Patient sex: M
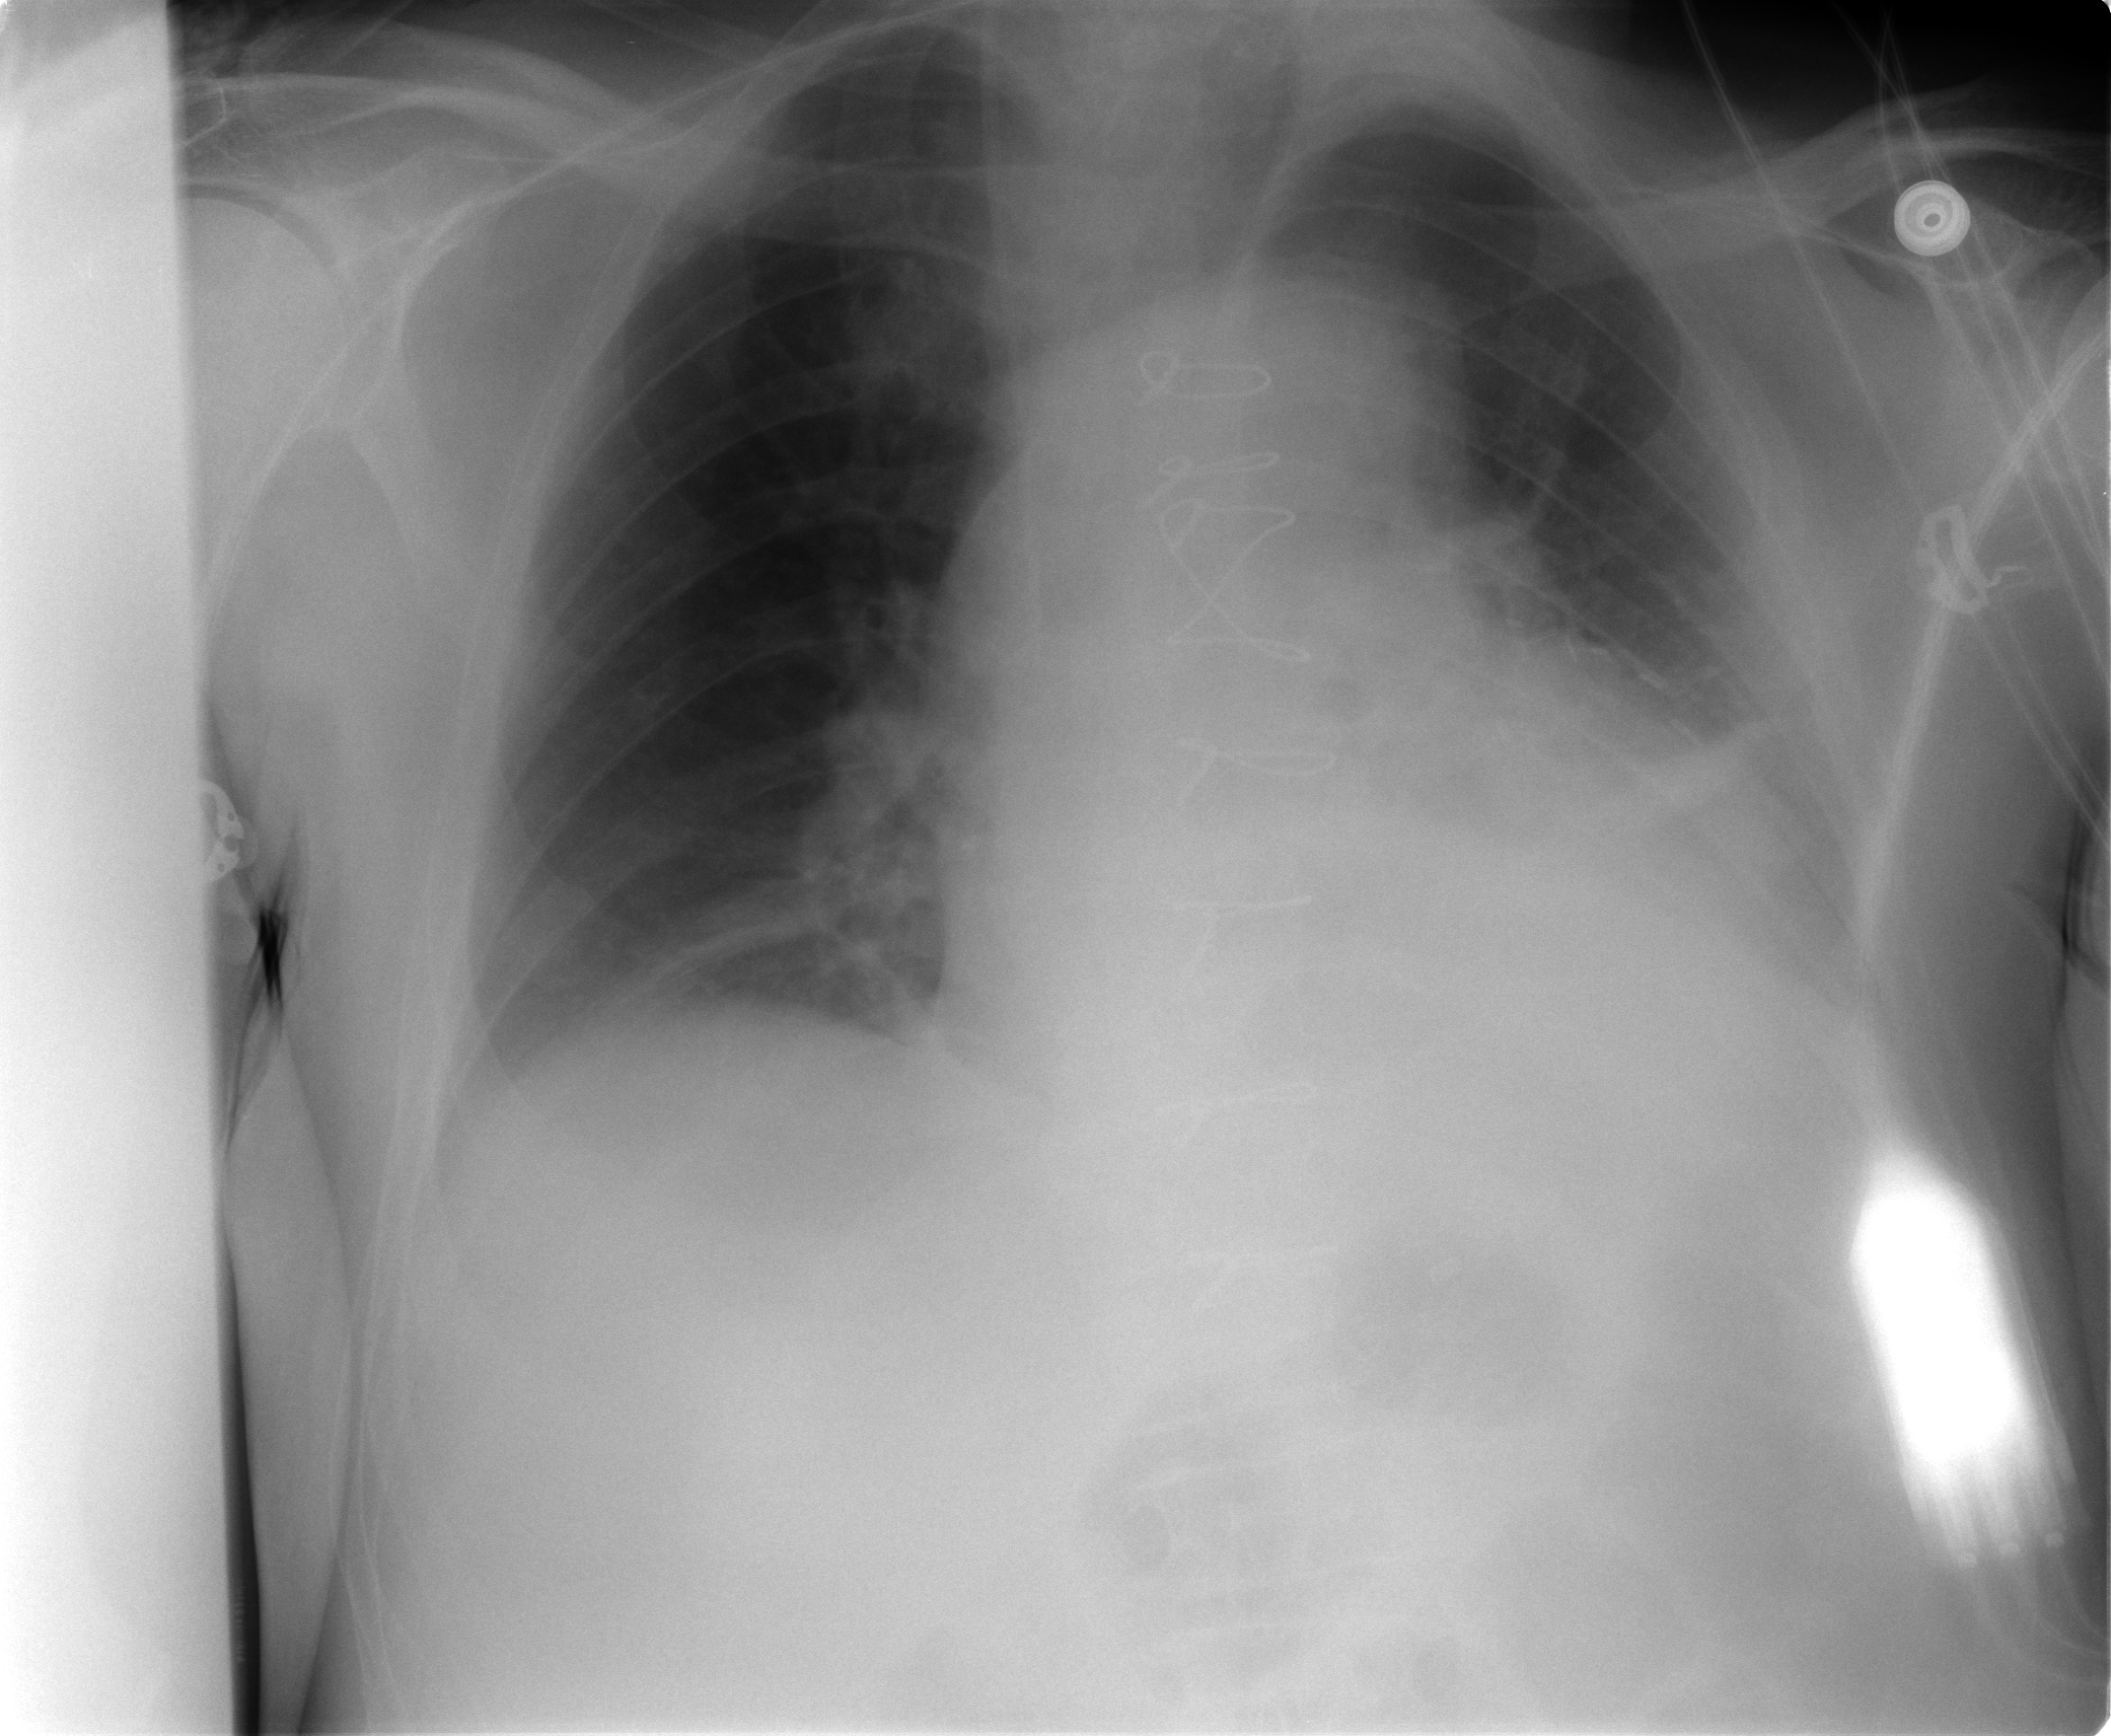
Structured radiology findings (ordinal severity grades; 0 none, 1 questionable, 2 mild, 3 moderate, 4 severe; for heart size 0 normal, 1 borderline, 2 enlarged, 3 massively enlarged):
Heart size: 2
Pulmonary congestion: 1
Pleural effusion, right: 2
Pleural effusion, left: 2
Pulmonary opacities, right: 0
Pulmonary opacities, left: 2
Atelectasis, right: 2
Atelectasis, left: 3